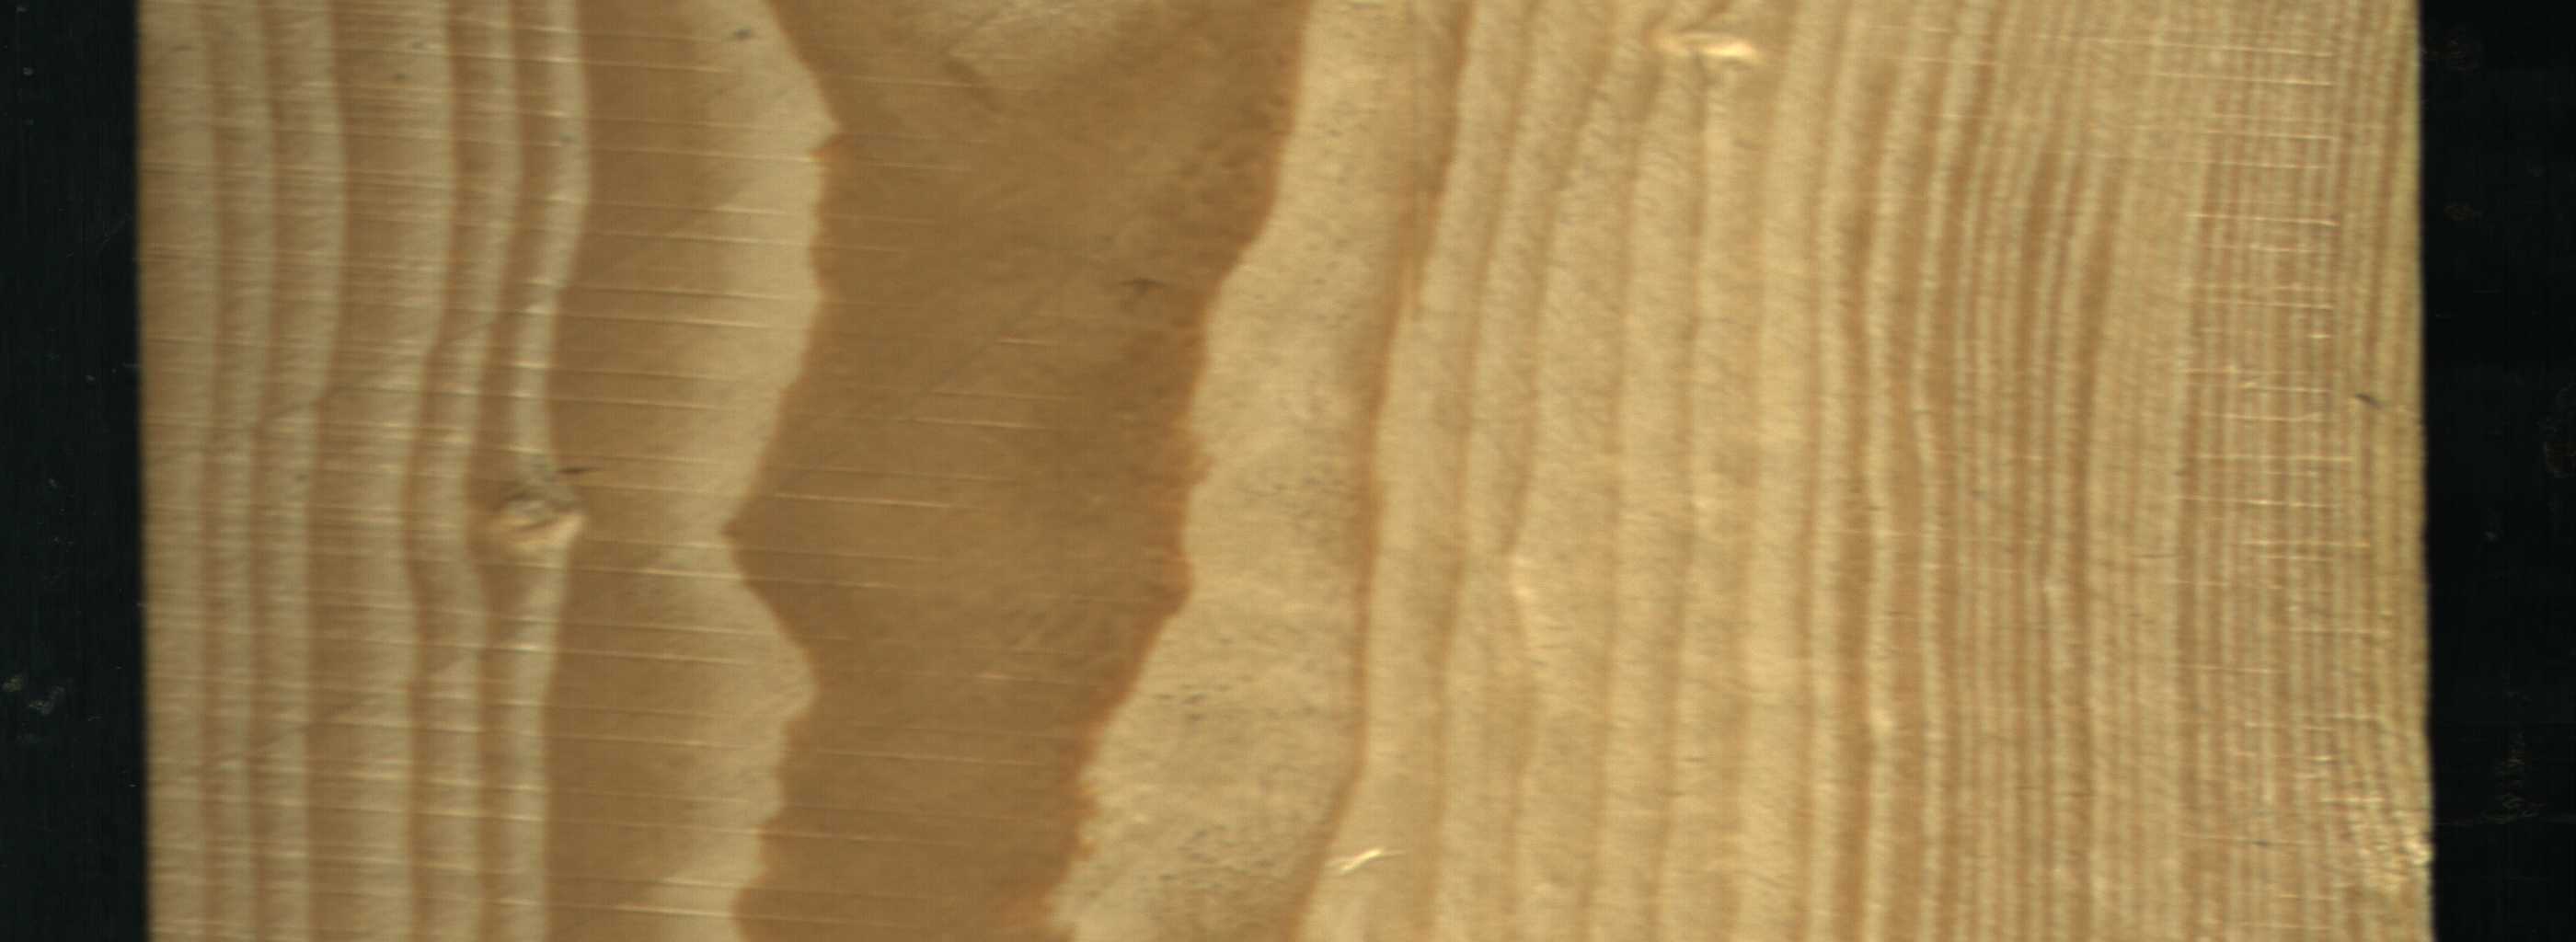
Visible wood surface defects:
Quartzity